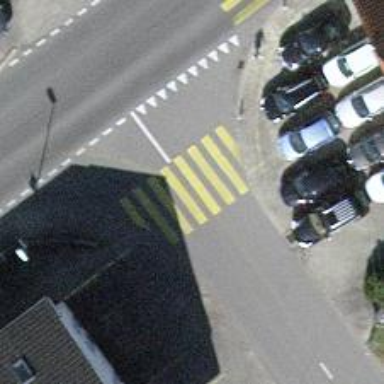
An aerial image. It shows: Zebra crossing on the road.